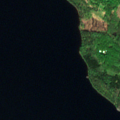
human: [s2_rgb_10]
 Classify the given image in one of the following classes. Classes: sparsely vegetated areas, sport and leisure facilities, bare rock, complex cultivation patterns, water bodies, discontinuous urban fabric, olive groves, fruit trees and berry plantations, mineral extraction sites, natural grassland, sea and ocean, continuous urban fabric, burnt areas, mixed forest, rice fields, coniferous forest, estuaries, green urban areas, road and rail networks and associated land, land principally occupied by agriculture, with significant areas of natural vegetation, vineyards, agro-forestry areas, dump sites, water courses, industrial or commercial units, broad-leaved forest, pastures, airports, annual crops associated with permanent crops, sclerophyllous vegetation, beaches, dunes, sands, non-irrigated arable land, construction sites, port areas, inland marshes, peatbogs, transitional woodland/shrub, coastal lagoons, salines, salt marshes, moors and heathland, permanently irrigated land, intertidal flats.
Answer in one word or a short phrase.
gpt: broad-leaved forest, mixed forest, water bodies